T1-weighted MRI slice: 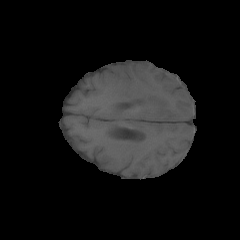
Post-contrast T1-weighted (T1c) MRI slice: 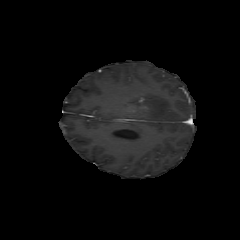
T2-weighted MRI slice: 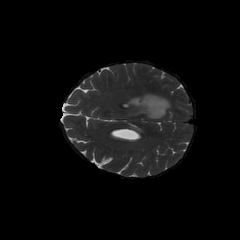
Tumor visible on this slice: yes